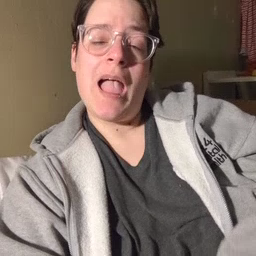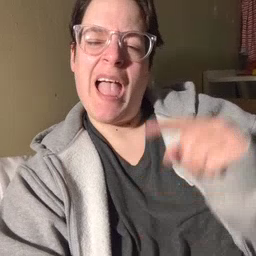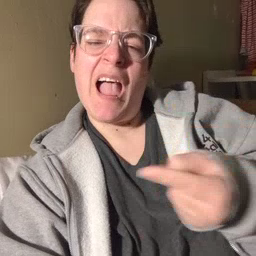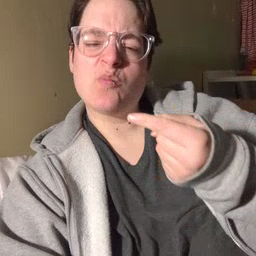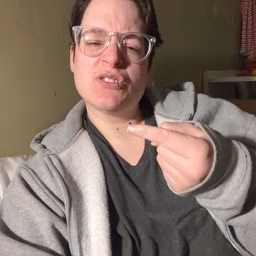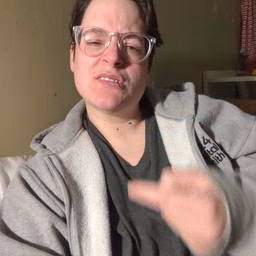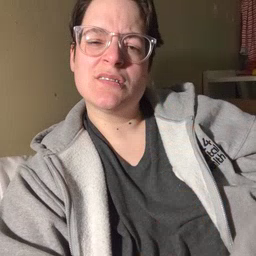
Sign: owie